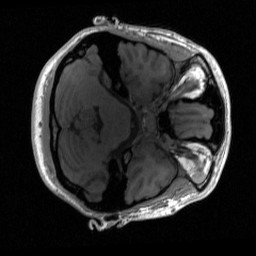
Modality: T1w
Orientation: axial
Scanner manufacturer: siemens
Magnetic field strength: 3 T
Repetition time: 2 s
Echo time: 0.0022 s